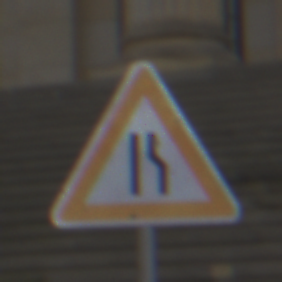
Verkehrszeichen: EinseitigVerengteFahrbahnRechts
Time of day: Midday
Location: Outdoor (Urban)
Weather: Overcast
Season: NotSpecified
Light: Natural